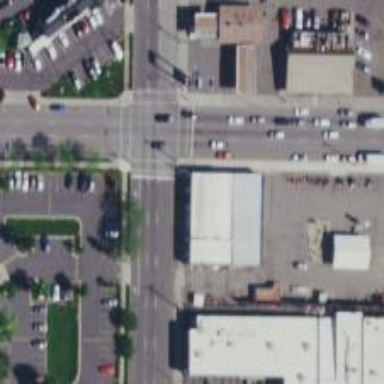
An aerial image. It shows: Marked road crossing.